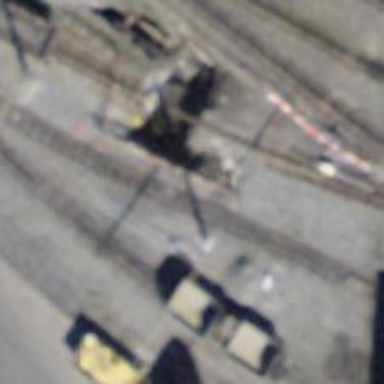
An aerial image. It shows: Narrow-gauge railway yard with electrified tracks featuring contact line.